Question: I'm calculating shortest path of a robot on a plane with polygonal obstacles. Everything works well and fast, no problems there. But, how to smoothen the path so it becomes curvy ?
Below is a picture of a path connecting vertices with a straight line.
P.S
Robot is just a circle.

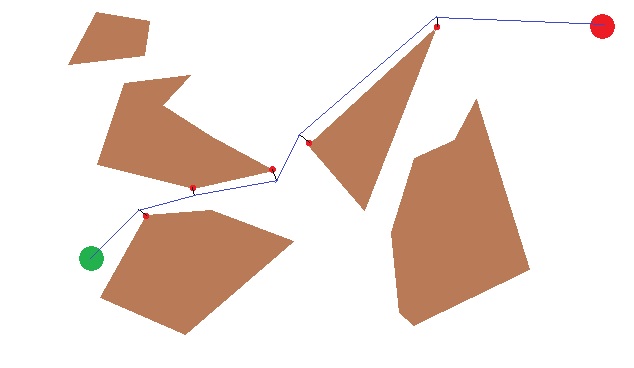
Answer: <URL> might be useful. It looks like it's a non-trivial problem. Abstract:
> Automatic graph drawers need to compute paths among ver- tices of a simple polygon which besides remaining in the interior need to exhibit certain aesthetic properties. Some of these require the incorpo- ration of some information about the polygonal shape without being too far from the actual shortest path. We present an algorithm to compute a locally convex region that "contains" the shortest Euclidean path among two vertices of a simple polygon. The region has a boundary shape that "follows" the shortest path shape. A cubic Bezier spline in the region in- terior provides a "short and smooth" collision free curve between the two given vertices. The obtained results appear to be aesthetically pleasant and the methods used may be of independent interest. They are elemen- tary and implementable. Figure 7 is a sample output produced by our current implementation.